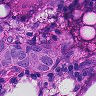
Metastatic tissue present: yes